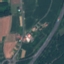
Land use / land cover class: Highway